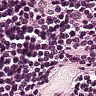
Metastatic tissue present: no